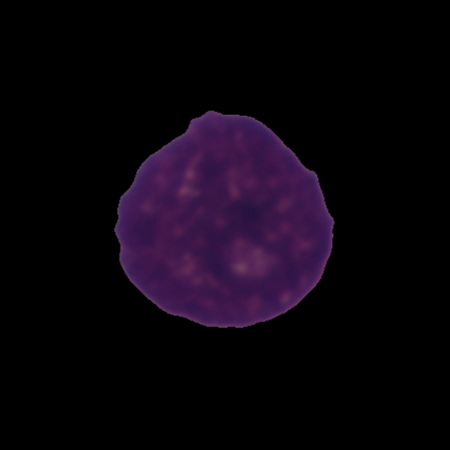
Label: cancer